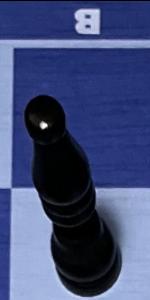
Label: Bishop_Black